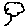
Label: tree